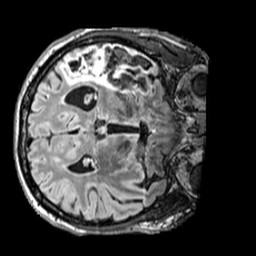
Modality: FLAIR
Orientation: axial
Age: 56
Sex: male
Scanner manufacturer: siemens
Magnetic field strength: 3 T
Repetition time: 5 s
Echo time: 0.387 s